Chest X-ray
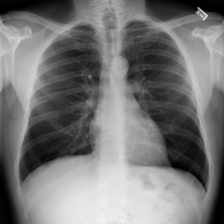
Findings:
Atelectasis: negative
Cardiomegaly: negative
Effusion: negative
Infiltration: negative
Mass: negative
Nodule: negative
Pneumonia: negative
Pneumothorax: negative
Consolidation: negative
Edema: negative
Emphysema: negative
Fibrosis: negative
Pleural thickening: negative
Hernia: negative